Field crop: maize
Growth stage: 2
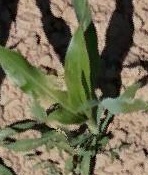
Species: maize